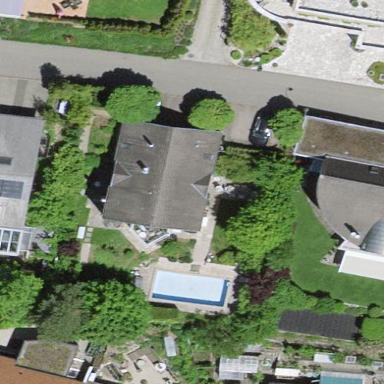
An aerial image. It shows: Detached building.